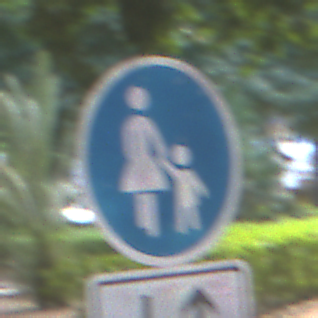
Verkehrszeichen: Gehweg
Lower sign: RichtungsangabeDurchPfeile8
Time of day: MorningAfternoon
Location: Outdoor (Suburban)
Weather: PartlyCloudy
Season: NotSpecified
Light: Natural